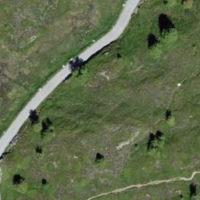
EUNIS habitat code: 26
Species observed at this site:
Alcis repandata
Biston betularia
Syngrapha ain
Eupithecia icterata
Xestia ashworthii
Aplocera praeformata
Arcyptera fusca